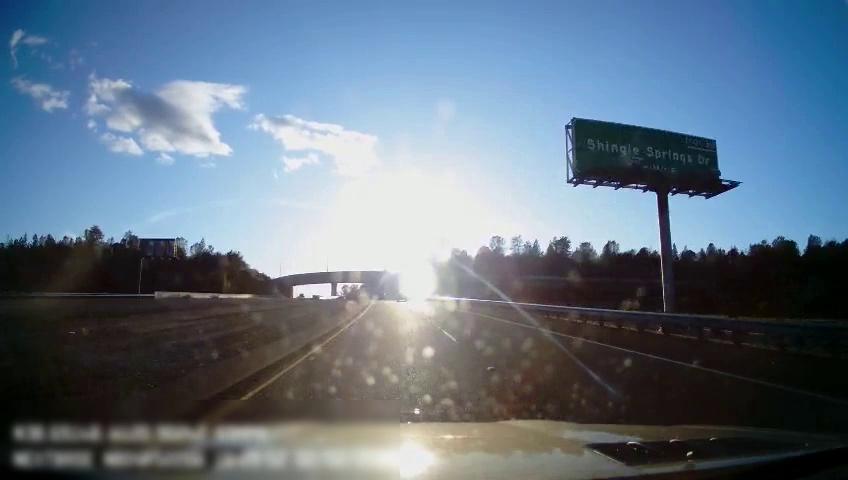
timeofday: Day
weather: Sunny
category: Drivable Space
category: Vehicles | Car
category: Lanes | Current Lane
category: Lanes | Current Lane
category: Lanes | Alternate Lane
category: Traffic | Signs